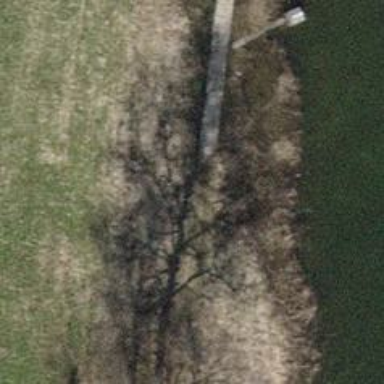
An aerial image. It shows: Path.